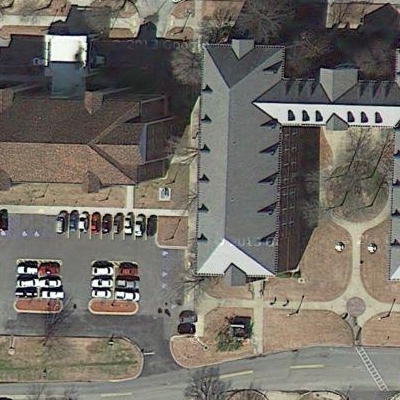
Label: Industry